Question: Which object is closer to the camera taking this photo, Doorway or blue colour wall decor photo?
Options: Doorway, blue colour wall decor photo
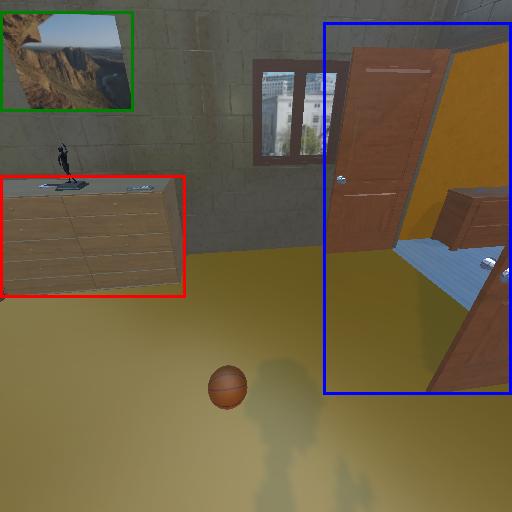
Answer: Doorway